Question: The idea is this: there Is a plate with the values, double-click on the cell start to make it in the INPUT, and how to make cell value to appear in the "input".
<URL>
Here is my function which makes converting and should display the value of the cell in the "input":
'''
function convertToInput() {
$('td.editable').on('dblclick', function(){
$(this).html(function() {
var input = '<input type="text" name="fname" />';
var textEditable = $('td.editable');
return input + textEditable;
});
});
$('td.editable').keypress(function(event) {
if ( event.which == 13 ) {
$(this).html('<td class="editable"></td>');
}
});
}
'''
here's a screenshot of what happens:

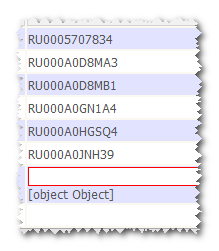
Answer: You just need to get a reference of the cell contents before showing the input and a reference of the input's value before removing it
'''
$('td.editable').on('dblclick', function(){
var value = $(this).text();
$(this).html(function() {
var input = '<input type="text" name="fname" value="'+value+'" />';
return input;
});
});
$('td.editable').keypress(function(event) {
var value = $(this).find('input').val();
if ( event.which == 13 ) {
$(this).html(value);
}
});
'''
<URL>